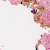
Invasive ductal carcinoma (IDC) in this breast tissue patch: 0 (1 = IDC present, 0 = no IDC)